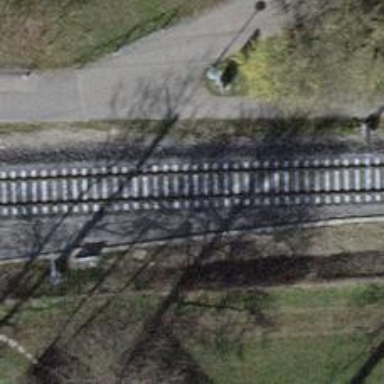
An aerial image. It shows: Single railway track with electrified contact line.